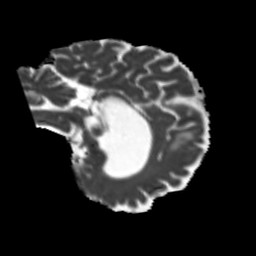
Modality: MD
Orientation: sagittal
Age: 31
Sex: female
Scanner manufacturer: siemens
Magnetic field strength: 3 T
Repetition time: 5.25 s
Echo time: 0.08 s